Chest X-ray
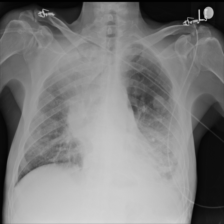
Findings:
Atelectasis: positive
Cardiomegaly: negative
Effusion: negative
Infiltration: negative
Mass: negative
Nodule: negative
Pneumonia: negative
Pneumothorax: negative
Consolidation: negative
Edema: negative
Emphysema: negative
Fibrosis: negative
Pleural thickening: negative
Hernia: negative